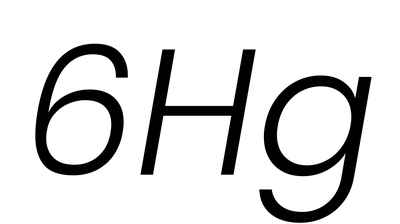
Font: Poppins-LightItalic